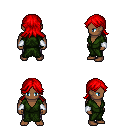
a pixel art fantasy rpg character, male body template, human, dark skin, green robe, metal pants, red loose hair, white cloth bracers, four views (front, back, left, right), 2x2 character sprite sheet, small pixel art, hard edges, no anti-aliasing